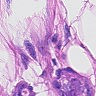
Metastatic tissue present: yes